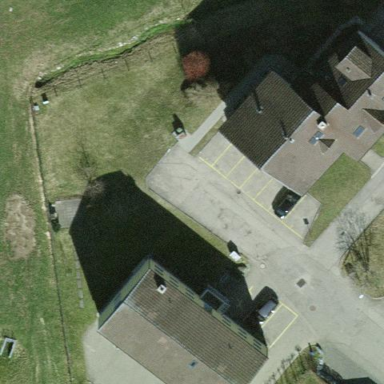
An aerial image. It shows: Gabled roof adorns the apartments building.